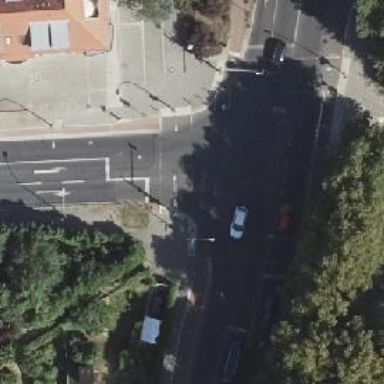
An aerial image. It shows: Road crossing with traffic signals.